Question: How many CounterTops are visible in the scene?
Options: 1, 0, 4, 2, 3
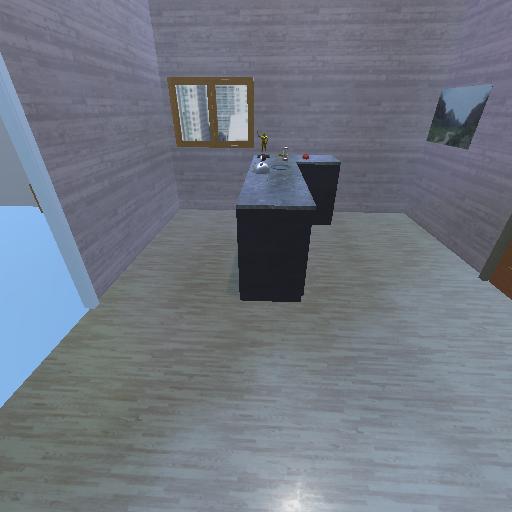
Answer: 1